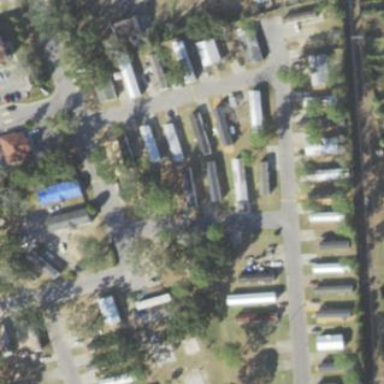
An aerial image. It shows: Residential area known as trailer park.